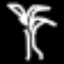
Label: palm tree